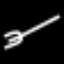
Label: fork